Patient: sex F, age 58
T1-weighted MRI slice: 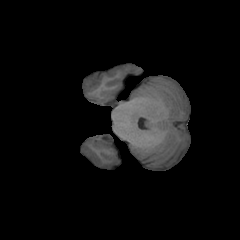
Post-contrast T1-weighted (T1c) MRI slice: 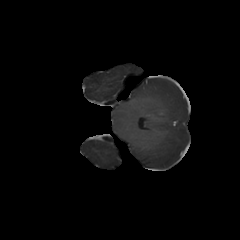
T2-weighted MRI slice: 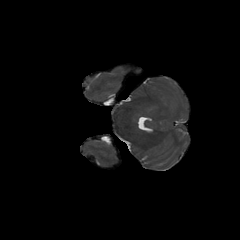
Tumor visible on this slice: no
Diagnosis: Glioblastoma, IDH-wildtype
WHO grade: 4